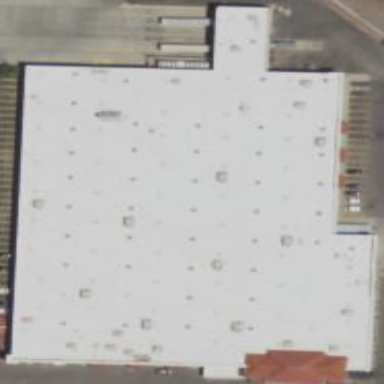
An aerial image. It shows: Wholesale shop located inside building.